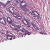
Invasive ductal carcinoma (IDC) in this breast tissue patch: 1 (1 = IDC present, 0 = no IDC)